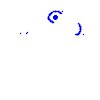
Particle: pion